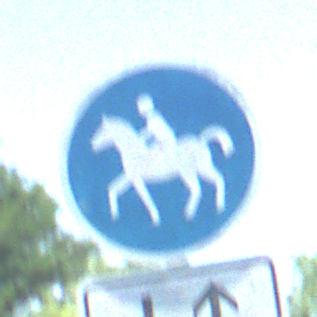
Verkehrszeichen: Reitweg
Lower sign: RichtungsangabeDurchPfeile8
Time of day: Midday
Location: Outdoor (Nature)
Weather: Clear
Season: Summer
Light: Natural